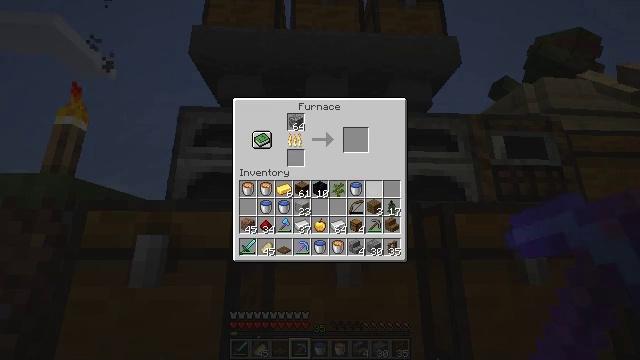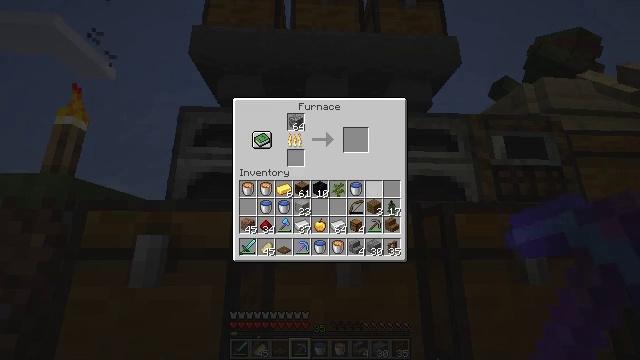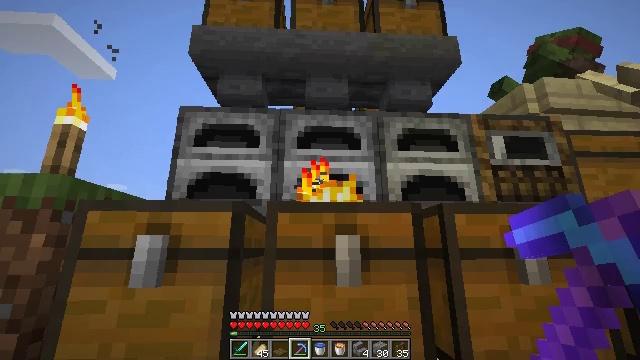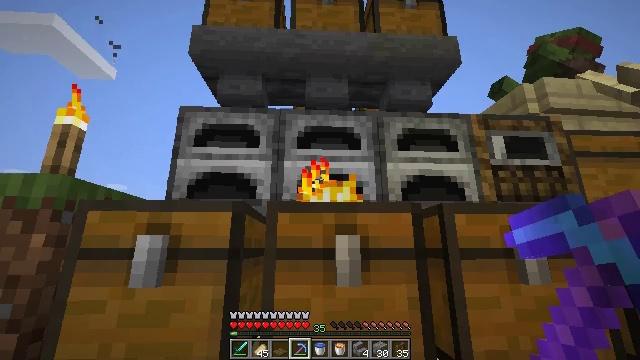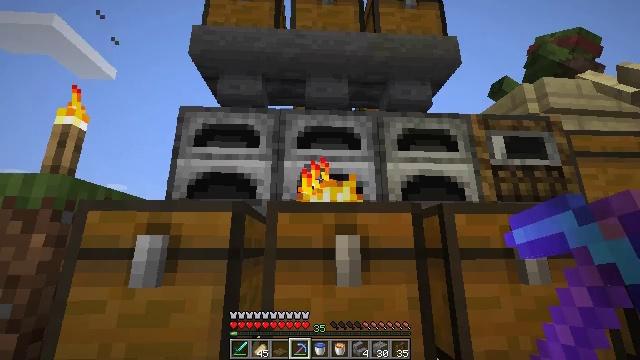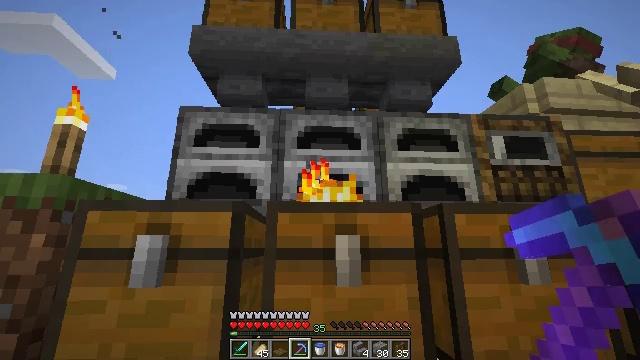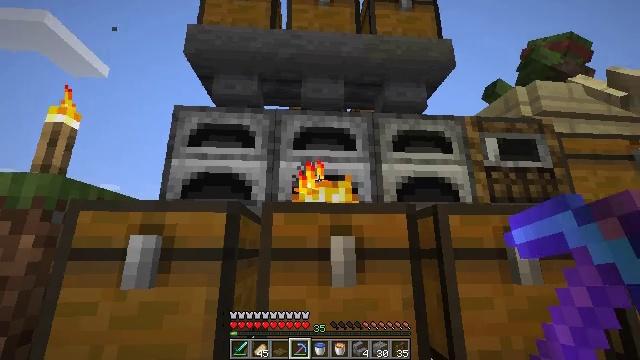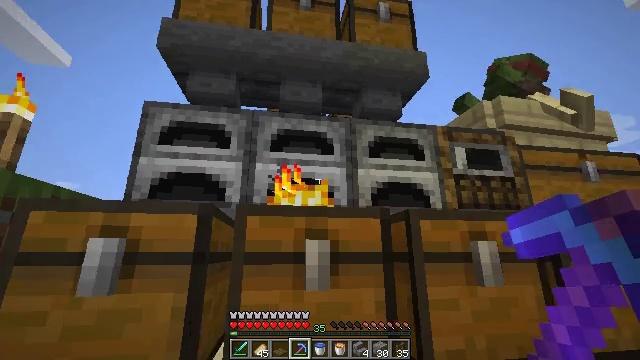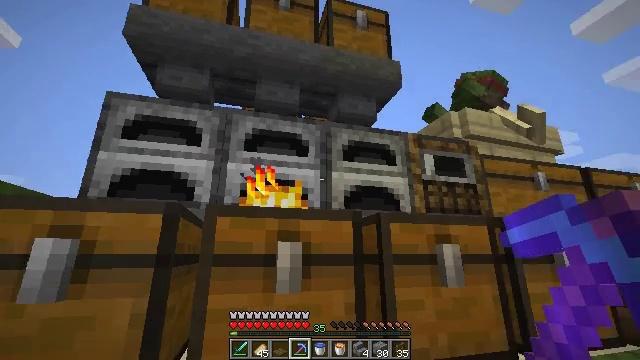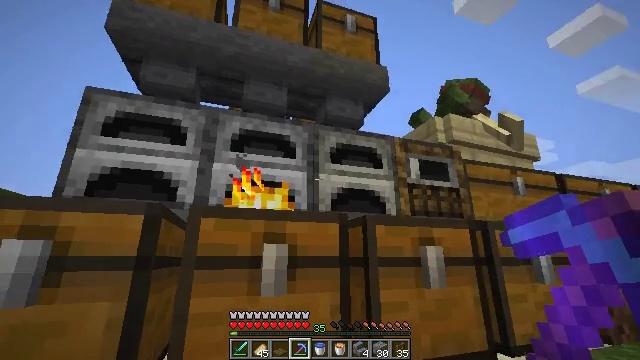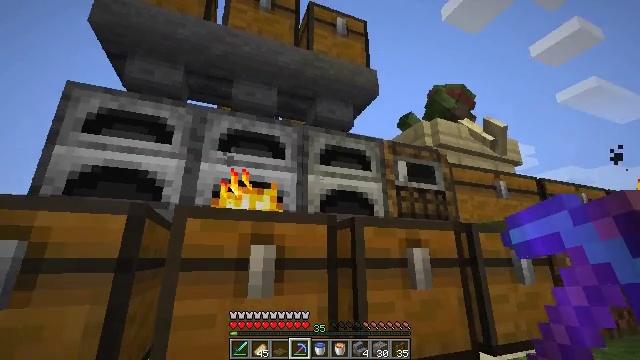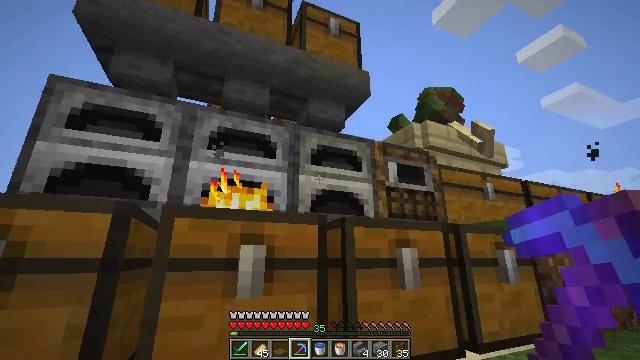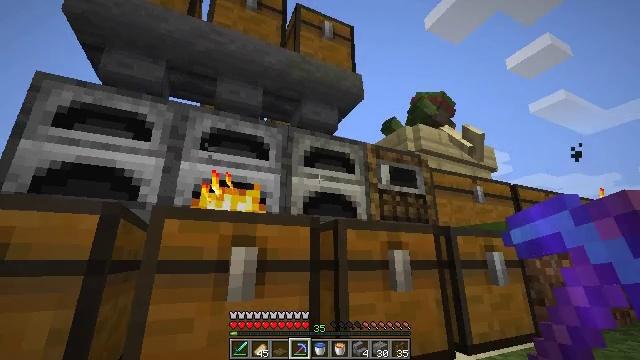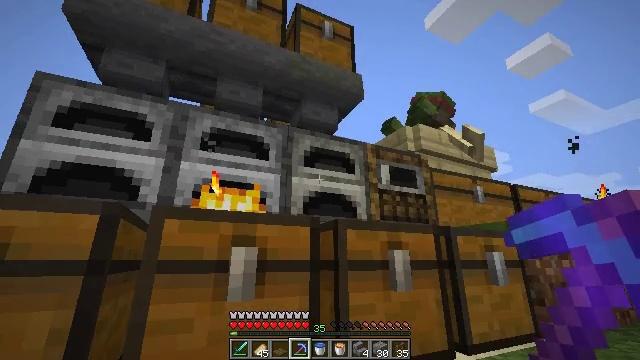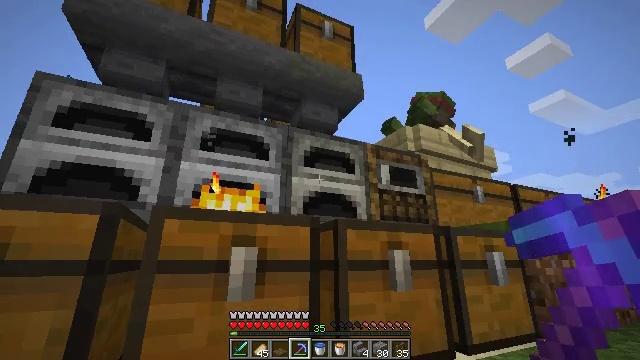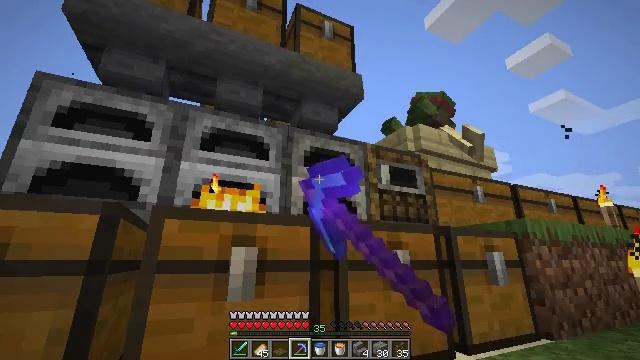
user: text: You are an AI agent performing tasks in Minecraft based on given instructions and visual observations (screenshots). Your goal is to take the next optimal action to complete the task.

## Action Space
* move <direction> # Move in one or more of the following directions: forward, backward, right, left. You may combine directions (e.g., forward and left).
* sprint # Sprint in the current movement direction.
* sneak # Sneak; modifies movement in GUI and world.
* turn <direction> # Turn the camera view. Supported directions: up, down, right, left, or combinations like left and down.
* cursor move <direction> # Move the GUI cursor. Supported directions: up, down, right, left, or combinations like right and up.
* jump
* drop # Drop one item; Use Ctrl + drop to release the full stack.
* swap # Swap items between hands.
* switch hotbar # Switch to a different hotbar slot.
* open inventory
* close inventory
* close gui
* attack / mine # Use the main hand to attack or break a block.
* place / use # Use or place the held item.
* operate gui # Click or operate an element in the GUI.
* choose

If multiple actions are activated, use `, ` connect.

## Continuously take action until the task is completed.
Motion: motion action
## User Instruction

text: Open the crafting grid and craft flint and steel with an iron ingot and flint.
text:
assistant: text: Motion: no_op
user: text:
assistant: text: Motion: no_op
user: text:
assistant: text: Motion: close gui
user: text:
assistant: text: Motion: no_op
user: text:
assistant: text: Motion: no_op
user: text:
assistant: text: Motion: turn right
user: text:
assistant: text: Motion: turn right
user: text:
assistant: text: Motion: turn right
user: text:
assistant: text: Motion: turn right
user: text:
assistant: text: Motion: turn right
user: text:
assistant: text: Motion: turn right
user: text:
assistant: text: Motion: turn right
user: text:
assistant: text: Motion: no_op
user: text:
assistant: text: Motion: use / place
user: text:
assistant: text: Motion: use / place
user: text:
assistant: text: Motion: use / place
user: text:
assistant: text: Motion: no_op
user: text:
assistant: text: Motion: no_op
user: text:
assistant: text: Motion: open gui
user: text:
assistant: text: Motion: no_op
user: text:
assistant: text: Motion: no_op
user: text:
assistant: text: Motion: sneak
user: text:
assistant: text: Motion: sneak
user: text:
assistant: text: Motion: sneak
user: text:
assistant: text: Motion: sneak
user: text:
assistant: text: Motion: sneak
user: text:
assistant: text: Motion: sneak
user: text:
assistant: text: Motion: sneak
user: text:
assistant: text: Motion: sneak, cursor move left
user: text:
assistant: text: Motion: sneak, cursor move left